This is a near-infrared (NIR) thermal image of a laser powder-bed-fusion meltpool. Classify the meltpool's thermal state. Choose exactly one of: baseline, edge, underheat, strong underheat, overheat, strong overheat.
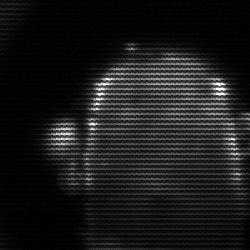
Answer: baseline